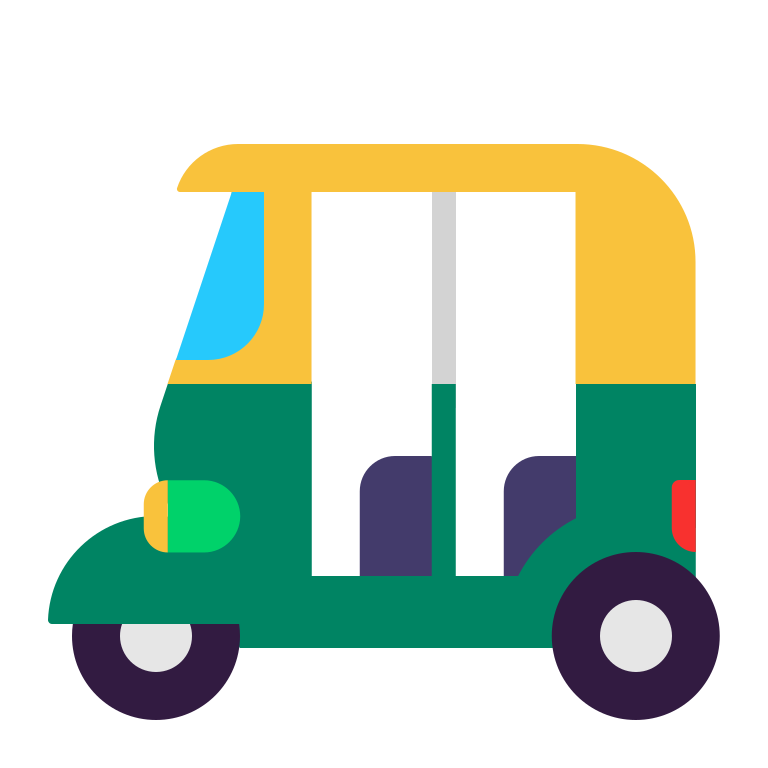
auto rickshaw flat